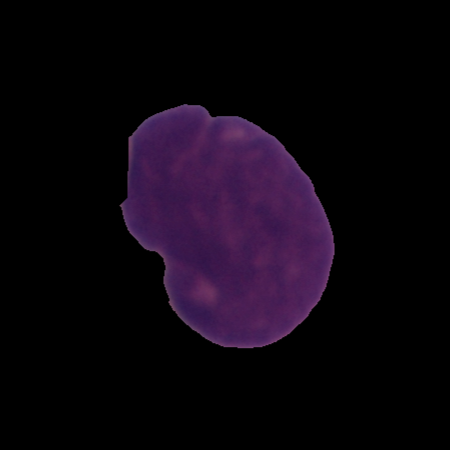
Label: cancer